Question: I have a post-processing program that interfaces with Abaqus. The program works fine with Abaqus 6.9 EF1. I want to update the program to work with Abaqus 6.12. I have not had any luck with getting the program to work with the updated API.
I have updated the list of libraries to link with in Visual Studio 2010. Everything builds and links properly. When I run the program, I get the following message before hitting 'main':

Since the program is big (>120k lines), I decided to go back to basics. The simple program below runs fine until I call 'delete'. Once I call 'delete', I get the same error message. If I do not link to the Abaqus libraries, the program completely runs.
'''
#include <iostream>
int main( int argc, char* argv[] )
{
std::cout << "Hello world" << std::endl;
int *p;
p = new int(3);
std::cout << *p << std::endl;
delete p;
return 0;
}
'''
To Clarify:
: Not linking to Abaqus libraries. Runs fine.
: Linking to Abaqus libraries. Throws Debug Assertion Failed message.
: I do not understand how linking but their libraries breaks the simple program.
In my previous problems with Abaqus, I have convinced myself that they have created their own 'new' and 'delete' operators. Could their version of 'new' be called while the standard version of 'delete' is called? If so, it their a way to resolve the scope of these functions?
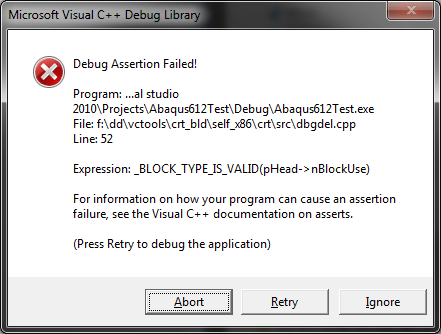
Answer: It turns out that Abaqus defines their own 'operator new' and 'operator delete' in the . Thus, I was unknowingly linking to their implementation of 'operator new'.
However, Visual Studio is linking to the Abaqus definition of 'operator new' and to the Abaqus definition of 'operator delete'. Instead, Visual Studio is linking to the standard definition of 'operator delete'.
These functions cannot be used interchangably, so I receive the error message. However, because Abaqus placed their 'operator new' and 'operator delete' functions in the global namespace, I believe that I have no control over which function gets linked.
---
Update: The above is only partially correct. Abaqus does define their own 'operator new' but they do define a matching 'operator delete' -- at least in the global namespace.
Thus, Visual Studio cannot link to the corresponding Abaqus 'operator delete' because it does not exist.